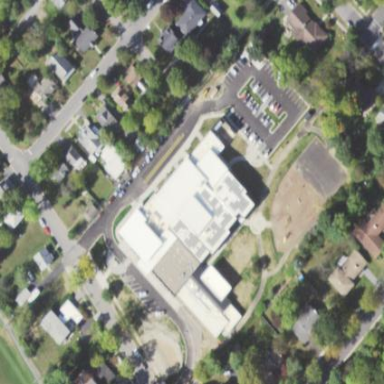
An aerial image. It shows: School.